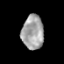
Tissue: prostate
Cell type: Epithelial cells
Senescence score: 0.1536
Nuclear area (px): 728
Mean DAPI intensity: 163.364